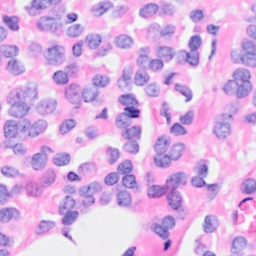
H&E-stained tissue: Breast